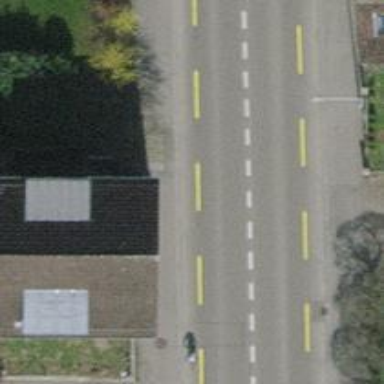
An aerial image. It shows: Primary highway with asphalt surface and designated lane for cyclists.